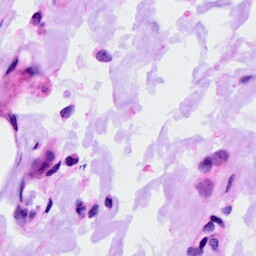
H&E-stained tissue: Ovarian